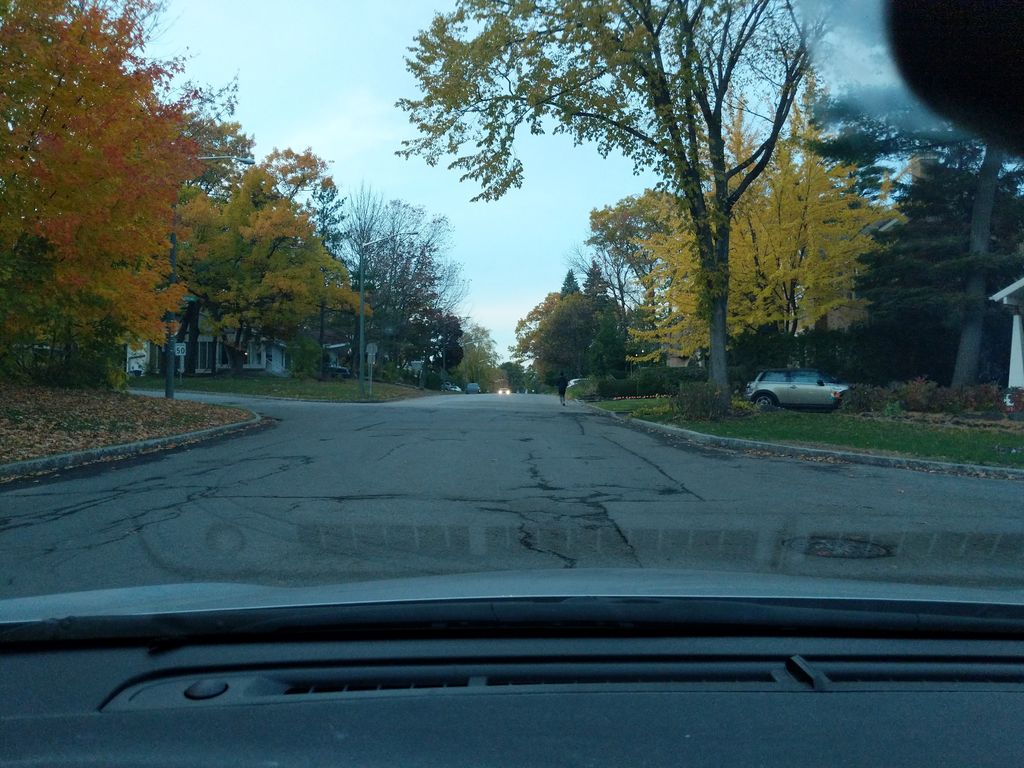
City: quebec_city